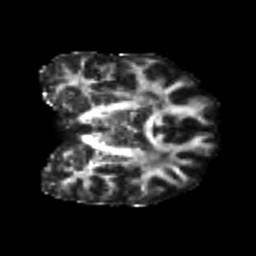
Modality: FA
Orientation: coronal
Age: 24
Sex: male
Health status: healthy
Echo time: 0.074 s